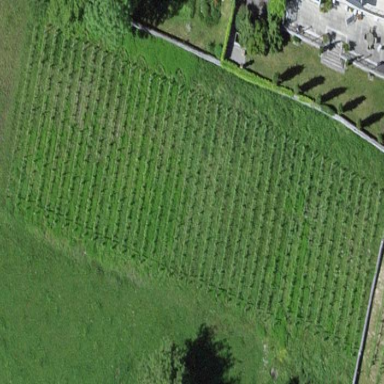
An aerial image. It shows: Vineyard growing grapes.